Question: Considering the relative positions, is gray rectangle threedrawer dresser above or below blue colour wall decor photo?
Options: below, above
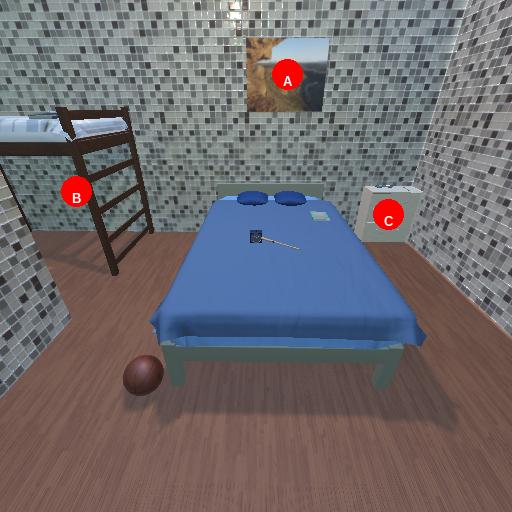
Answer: below